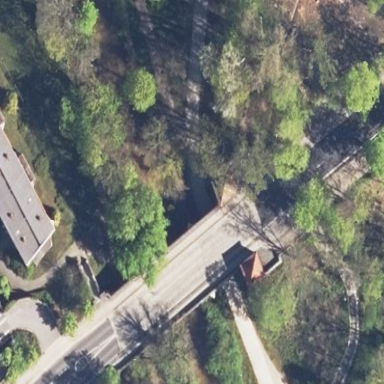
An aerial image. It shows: Man-made bridge.